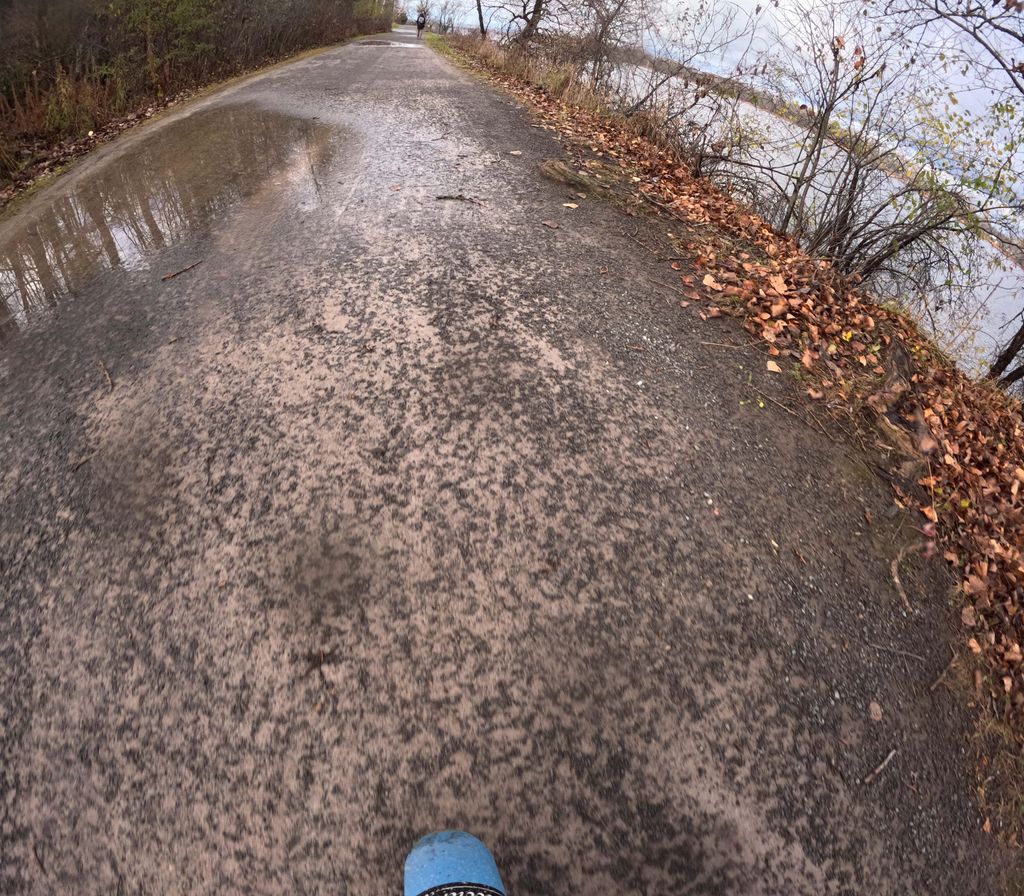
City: ottawa-gatineau